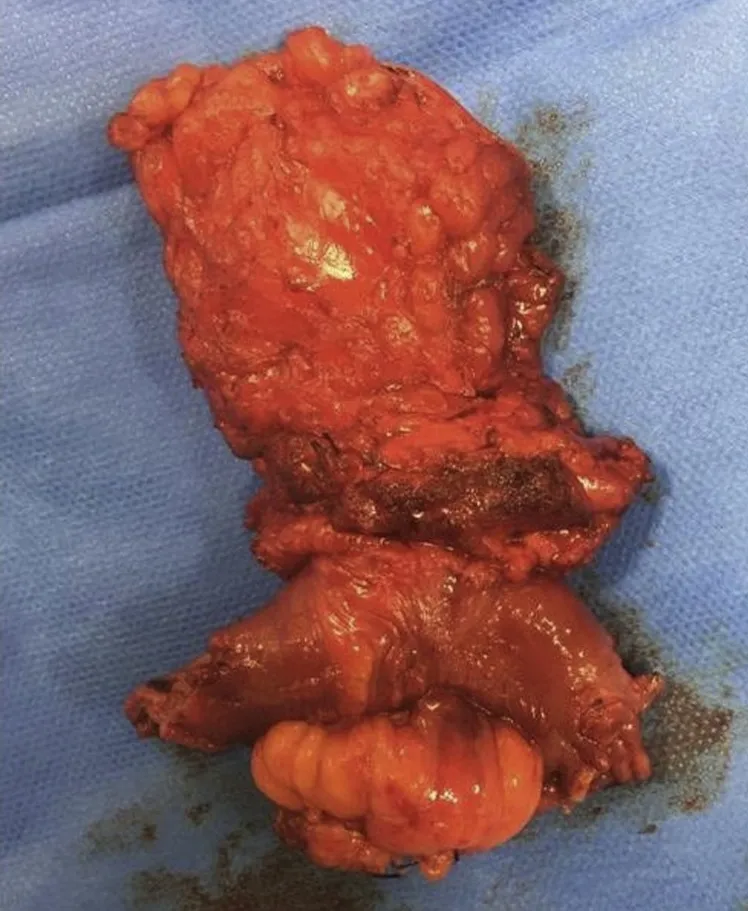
Specimen. Top to bottom: subcutaneous fat tissue, muscles of the anterior abdomen, small bowel, mesentery.
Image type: medical_photograph (other_medical_photograph)